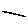
Label: line